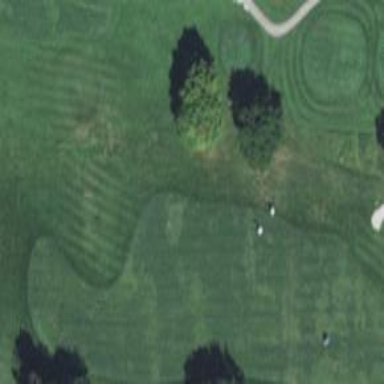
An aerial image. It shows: Well-maintained golf fairway within grassy area designated for the sport of golf.